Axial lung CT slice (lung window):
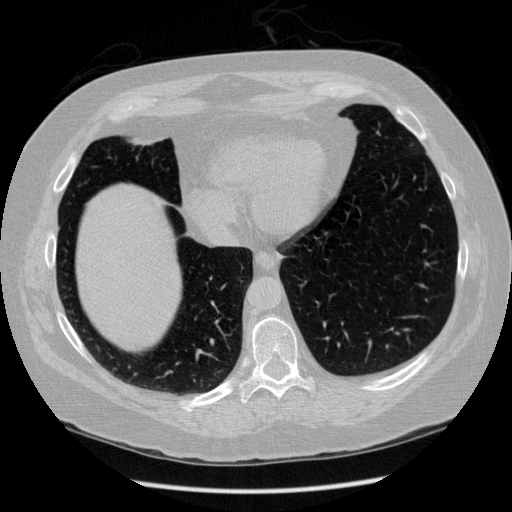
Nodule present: no